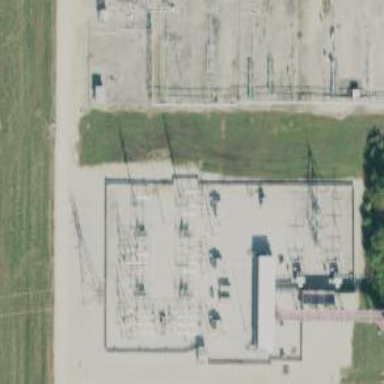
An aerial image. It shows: Switch used for power control.